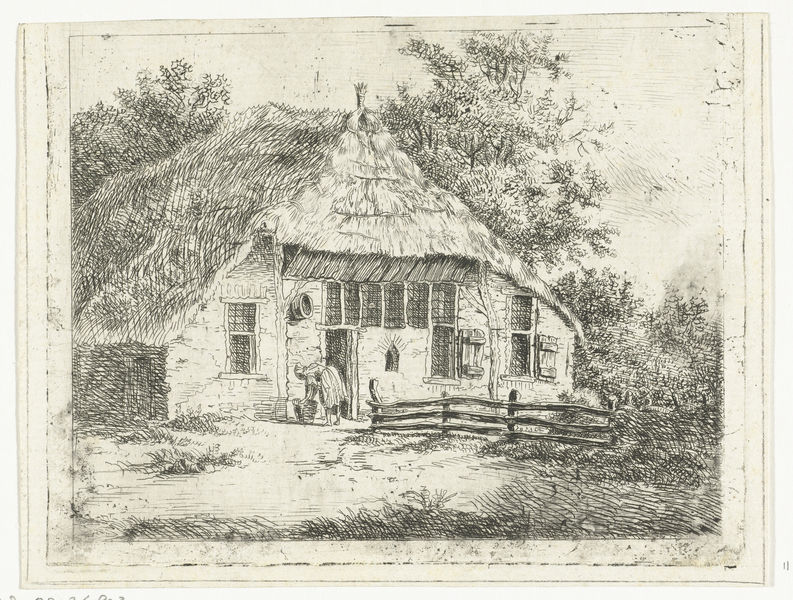
Titel: Vrouw voorover gebogen bij een mand voor een huis te Staphorst
Künstler: Anthonie van den Bos
Standort: Amsterdam
Institution: Rijksmuseum
Schlagwörter: bäume, fenster, frau, skizze, haus, zaun, fischer, hof, kohle, blei, schilfdach, rebdach, reddach